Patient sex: F
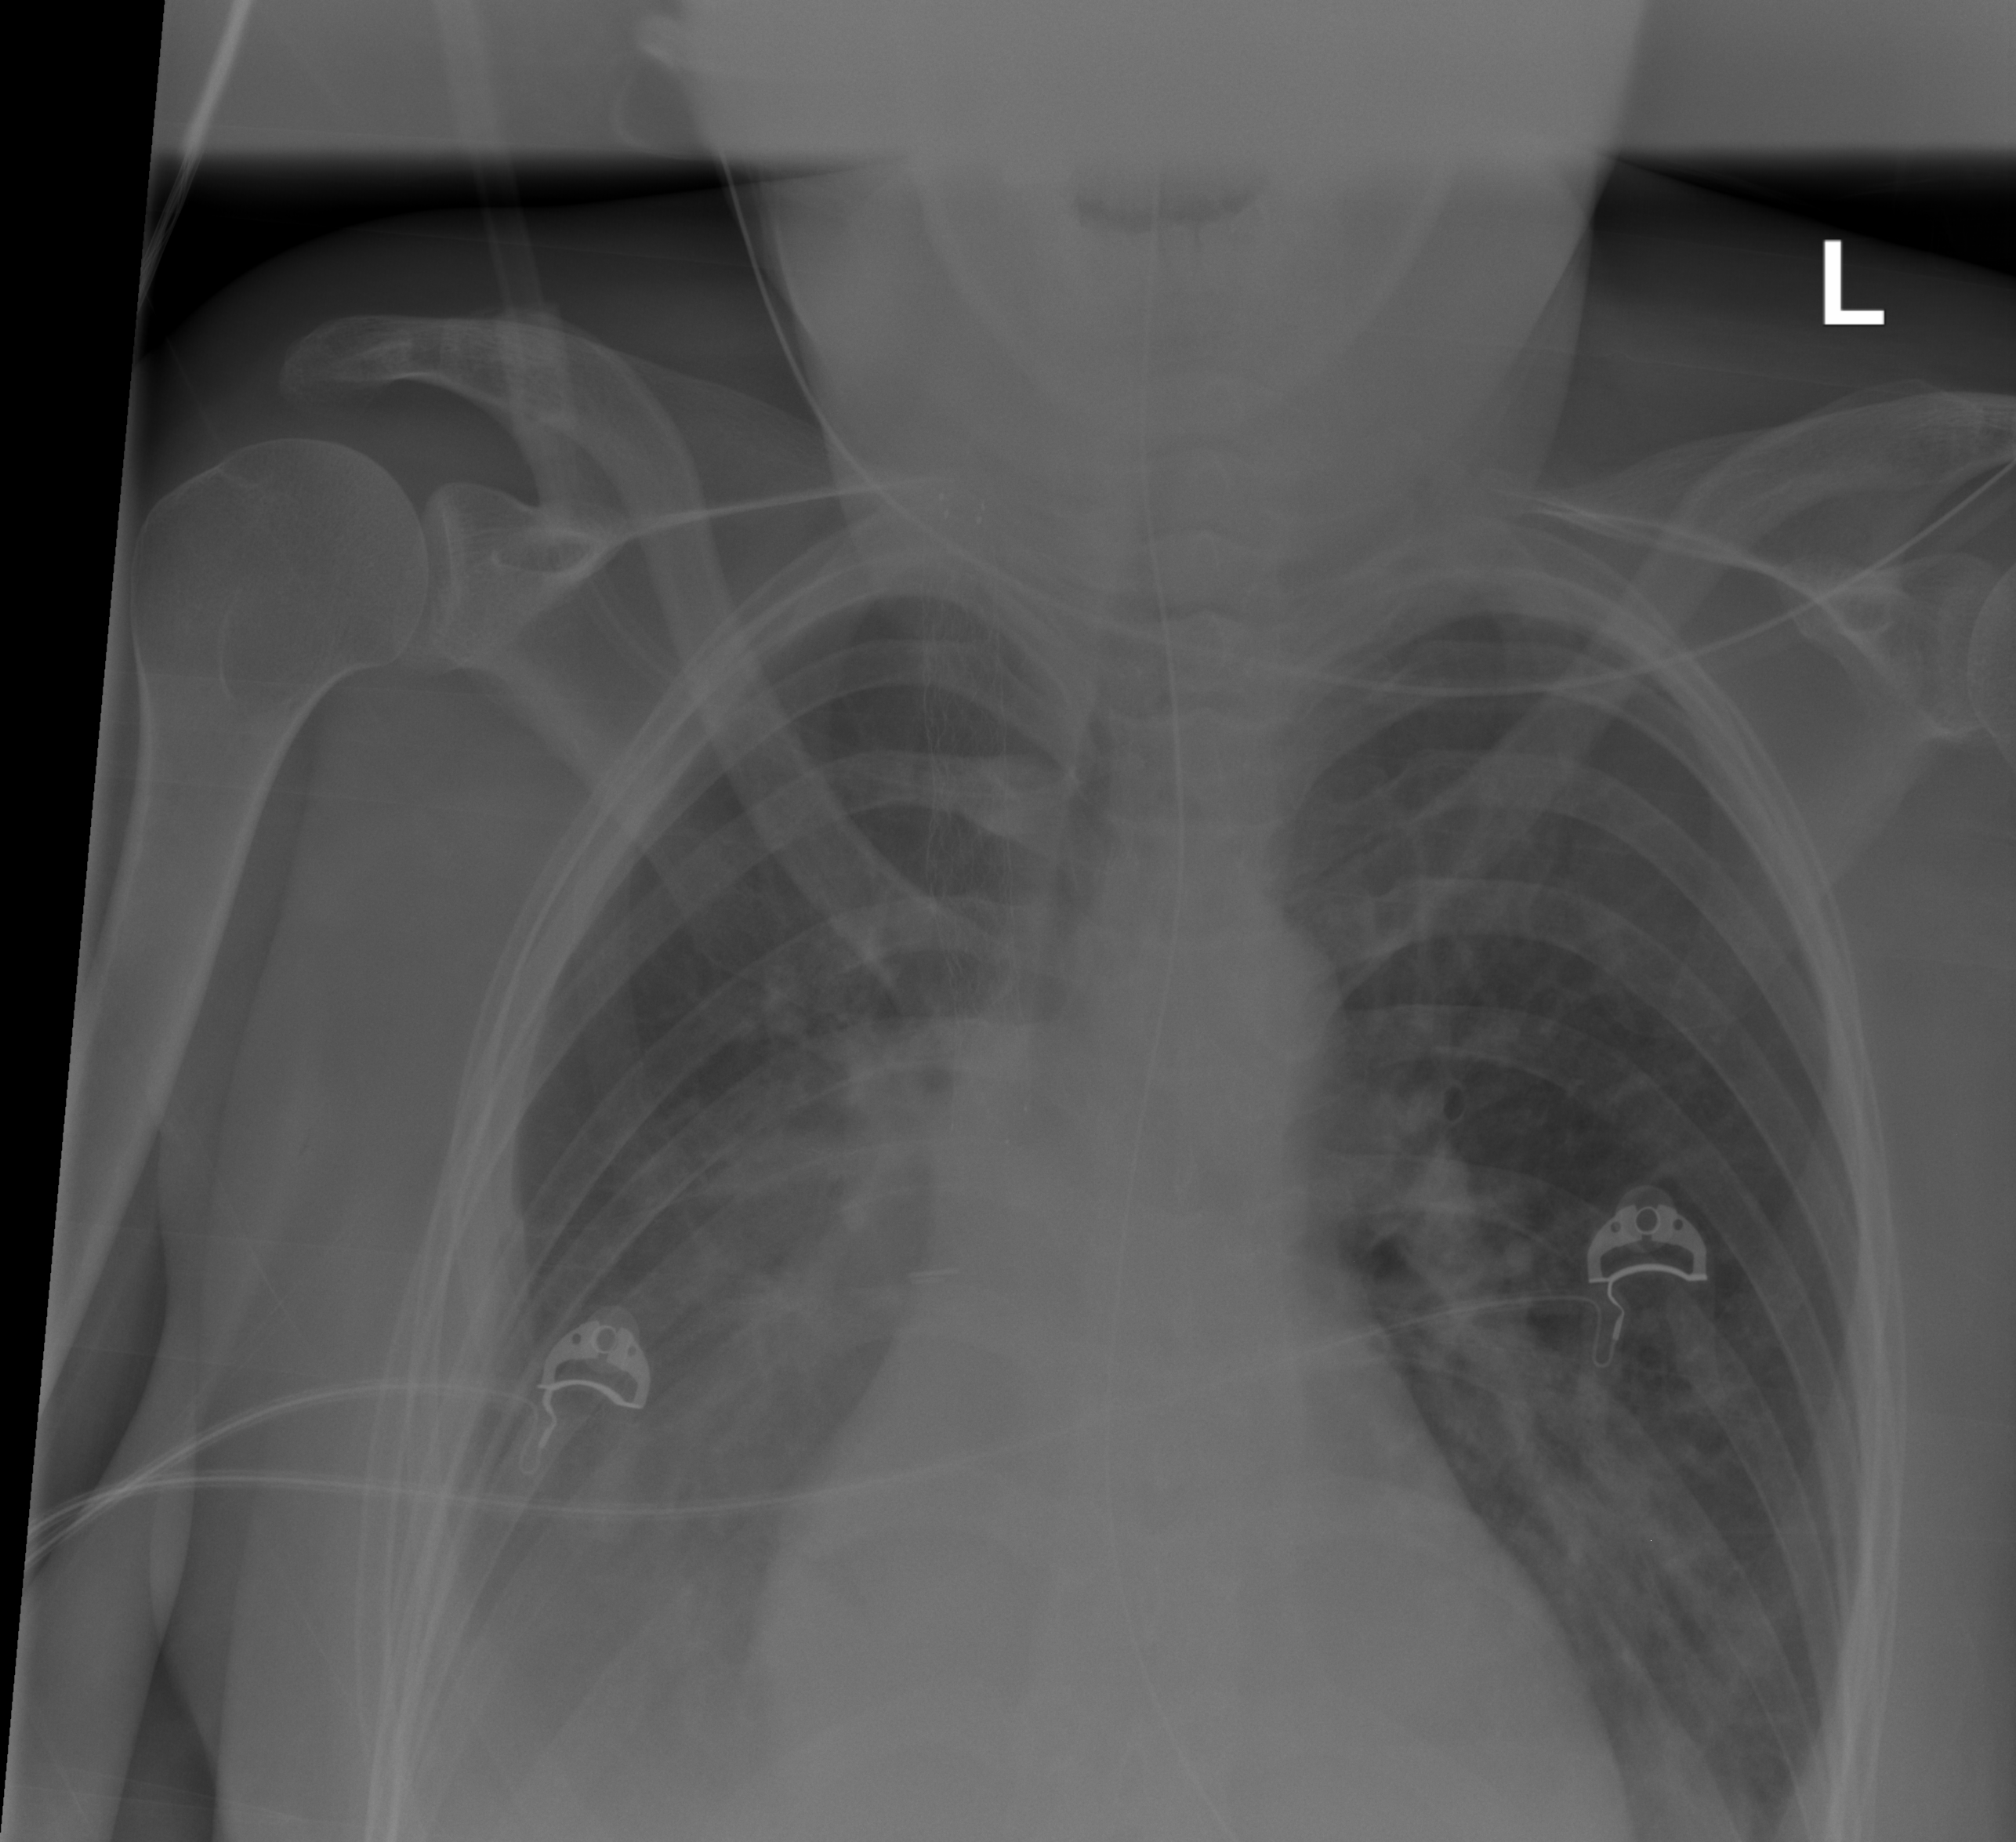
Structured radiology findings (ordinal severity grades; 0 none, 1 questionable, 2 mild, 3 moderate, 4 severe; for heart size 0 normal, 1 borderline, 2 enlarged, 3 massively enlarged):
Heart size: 0
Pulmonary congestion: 0
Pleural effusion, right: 2
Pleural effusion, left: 0
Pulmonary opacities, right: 2
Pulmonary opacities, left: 0
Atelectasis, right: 0
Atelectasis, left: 0